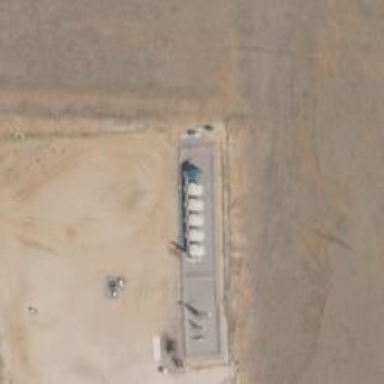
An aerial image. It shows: Storage tank that is man-made.